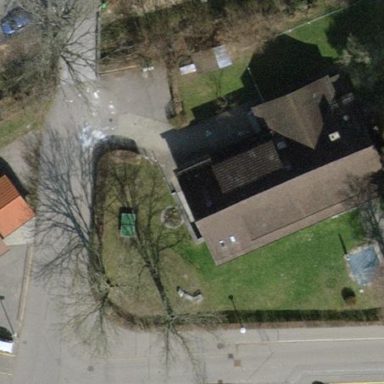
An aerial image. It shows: School building.